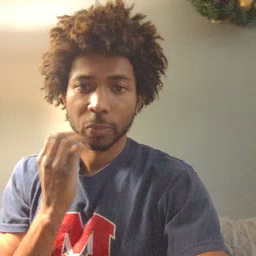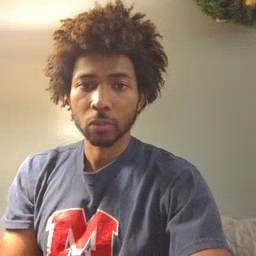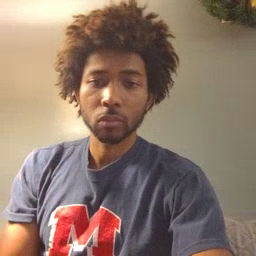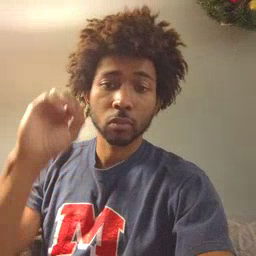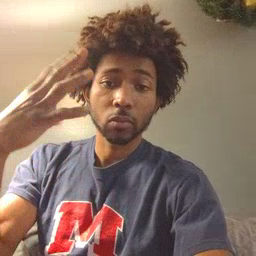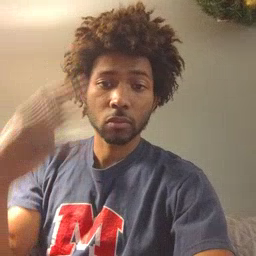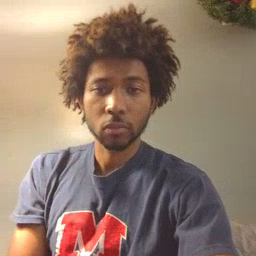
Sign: sun